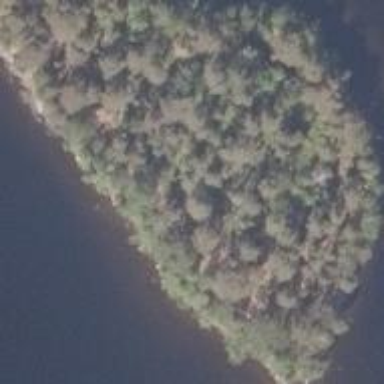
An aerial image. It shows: Islet.